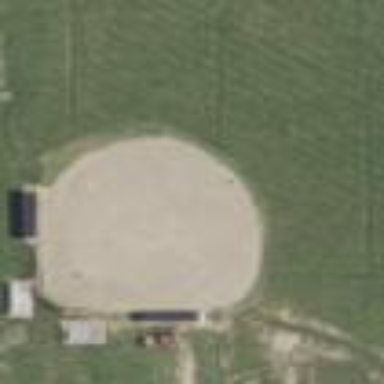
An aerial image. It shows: Baseball pitch for leisure and sports activities.